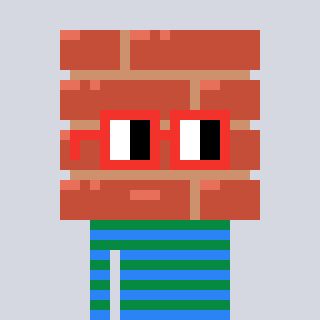
a pixel art character with square red glasses, a wall-shaped head and a green-colored body on a cool background